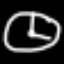
Label: clock